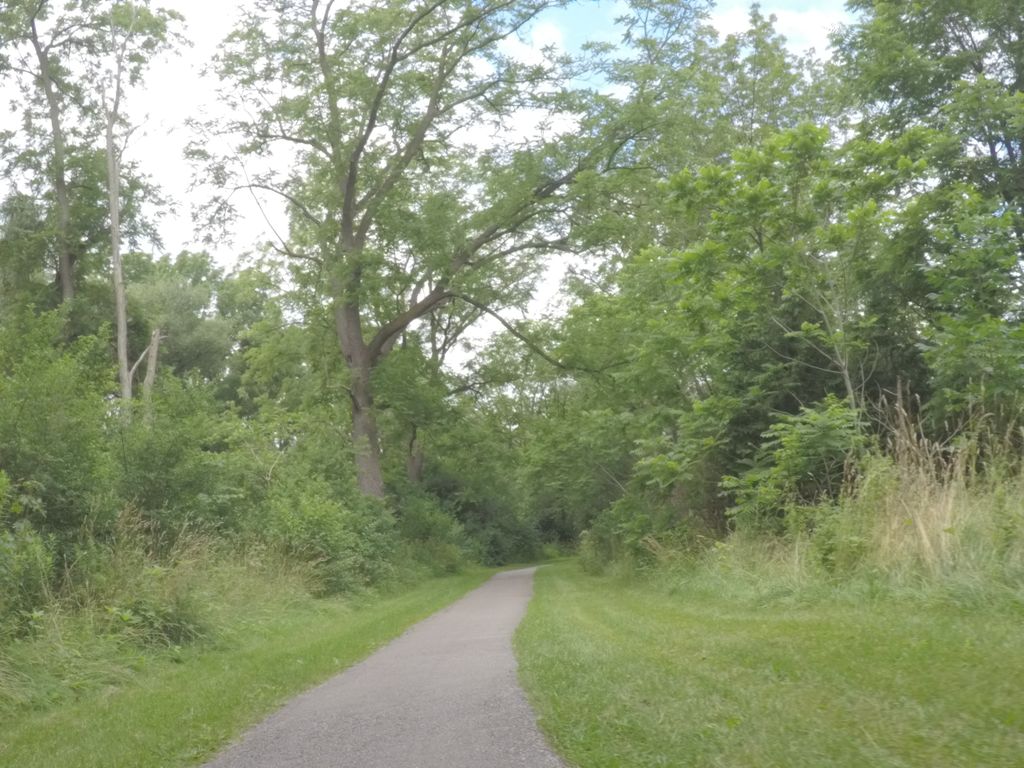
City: toronto